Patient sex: F
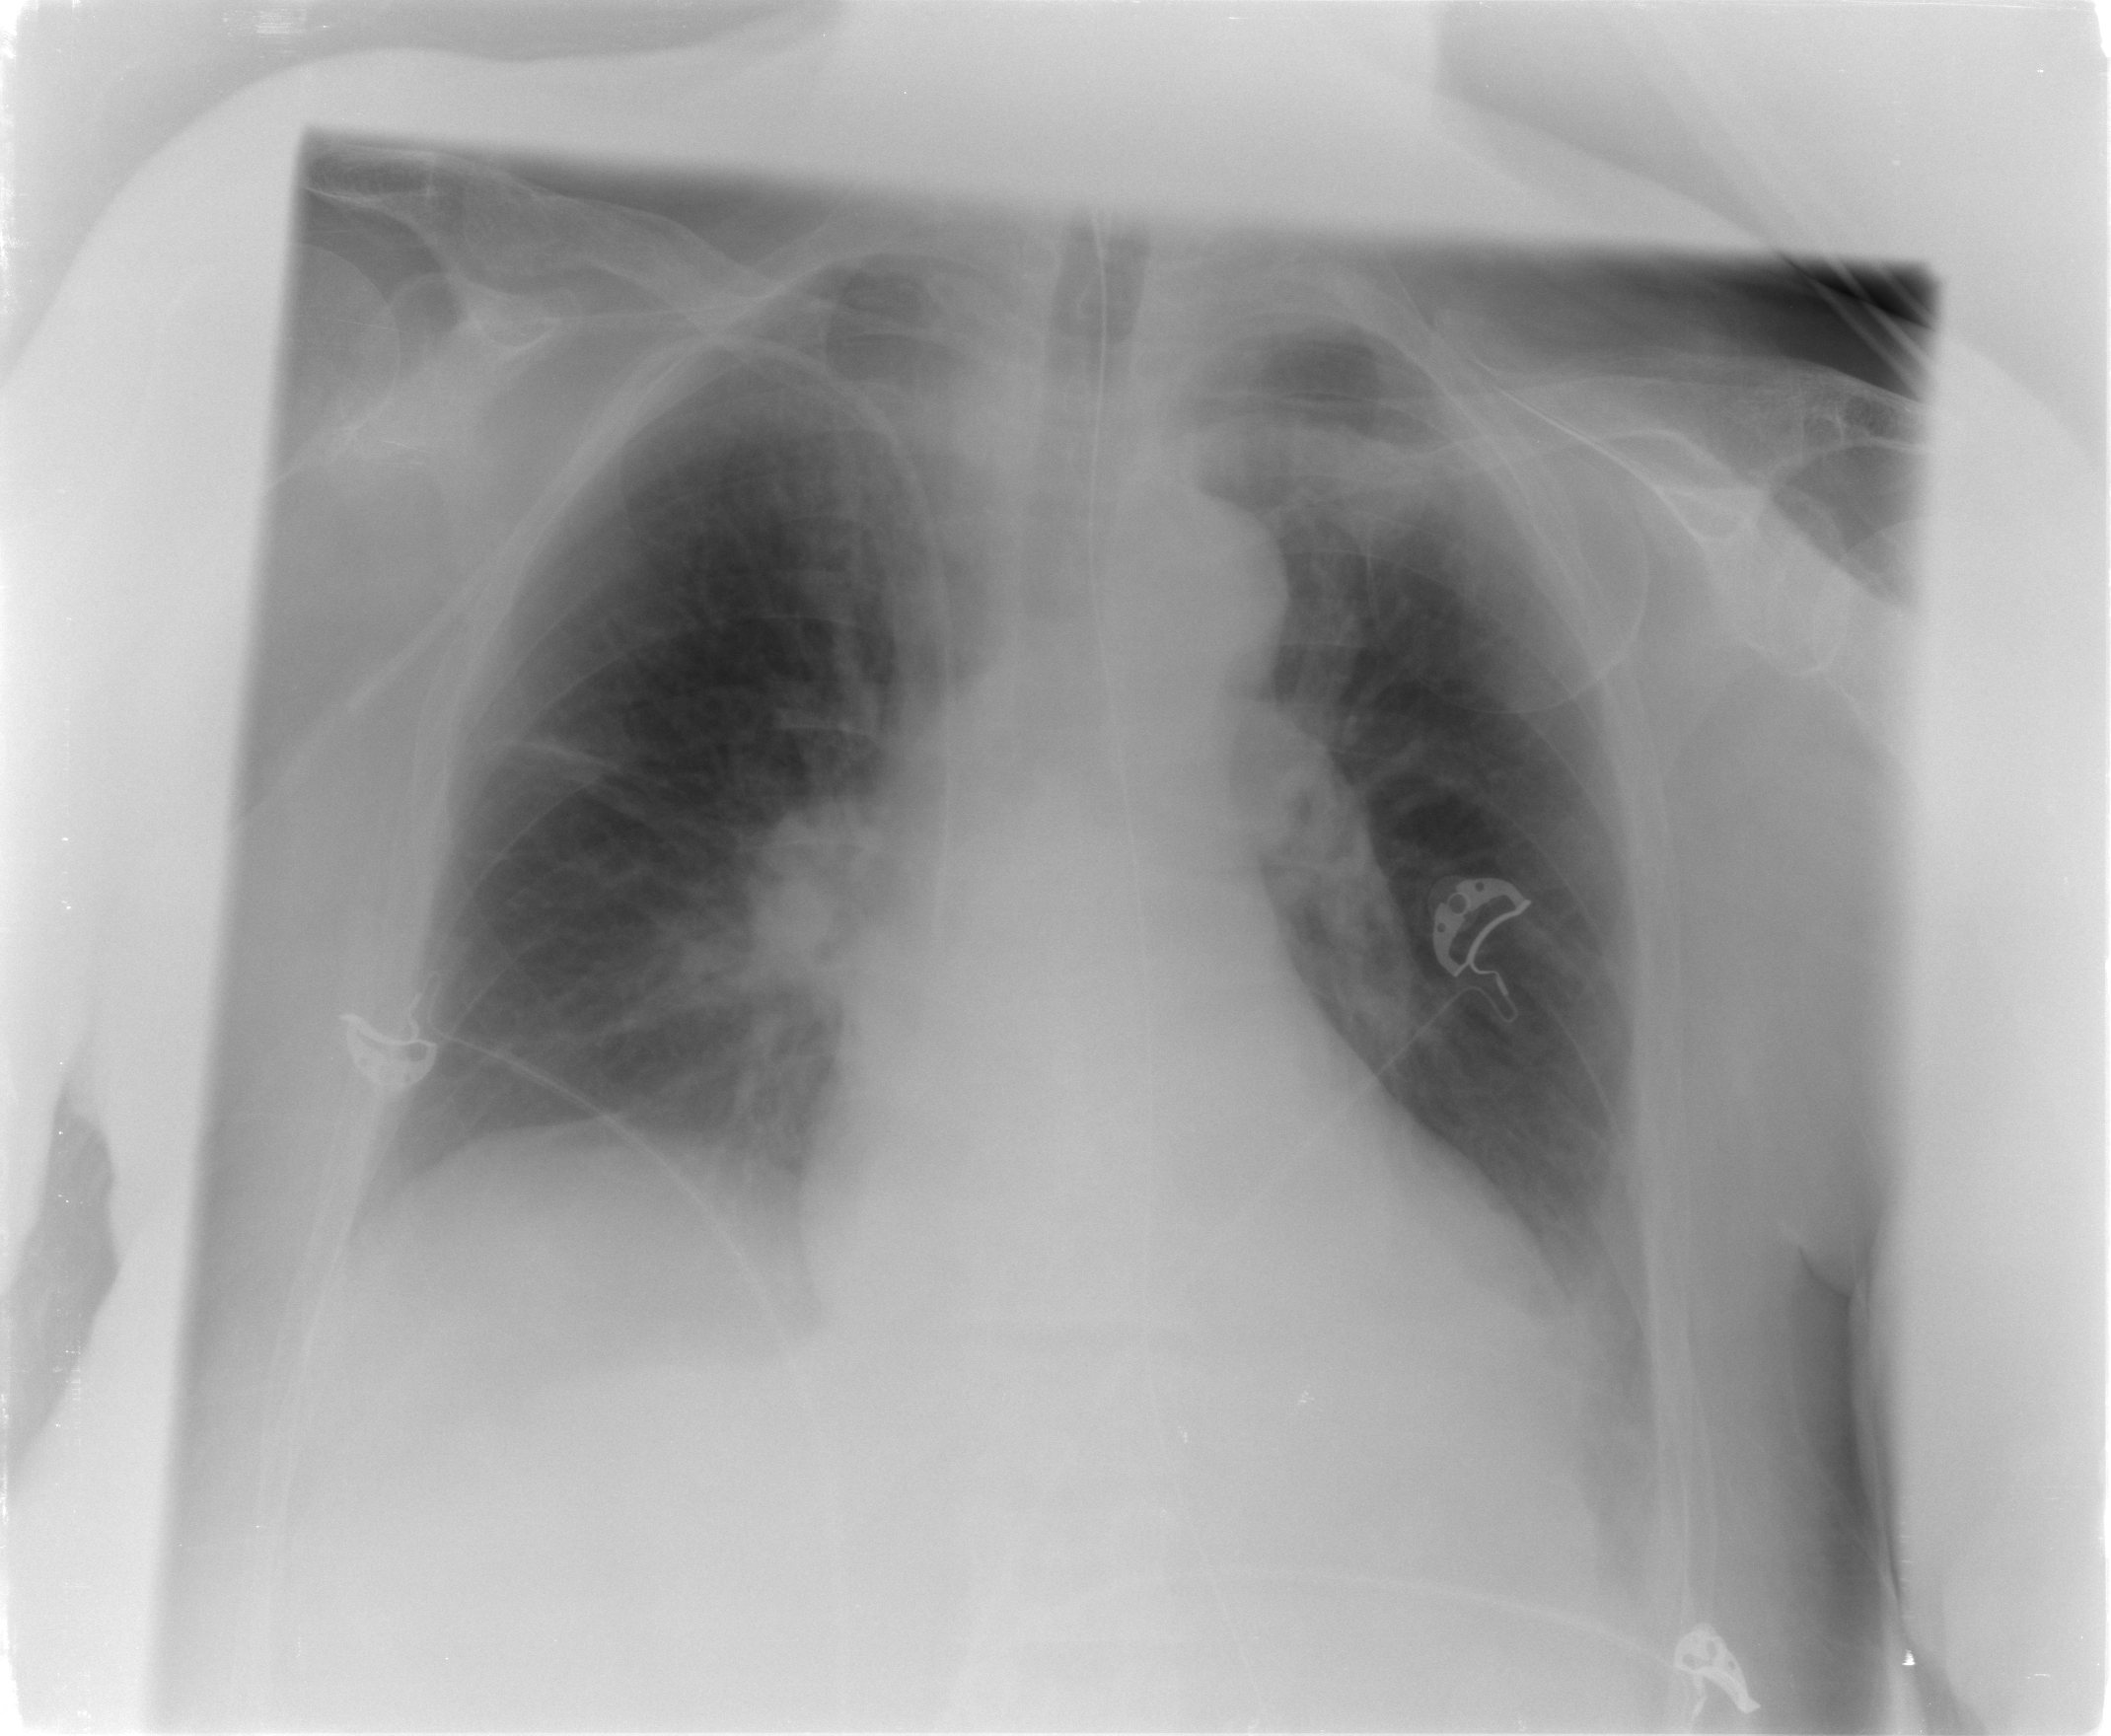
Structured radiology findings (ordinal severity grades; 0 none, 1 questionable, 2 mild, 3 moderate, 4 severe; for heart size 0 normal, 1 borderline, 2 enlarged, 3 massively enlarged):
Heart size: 1
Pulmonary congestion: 0
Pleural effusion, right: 0
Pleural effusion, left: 0
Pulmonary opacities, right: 0
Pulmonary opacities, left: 0
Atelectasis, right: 2
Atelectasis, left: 0